Question: Hie, i guess am asking silly question here, but am really confused with the avd things.
firstly i wanted to test my application on Samsung Galaxy Ace, as i could not find actual simulator for the device. Are there any simulators for actual devices available online???
I added its skin to my AVD and used following configuration:
During Launching the AVD i checked 'Scale display to real size' and set
(if i uncheck then i get real big emulator)
but i don't get my avd as per my original device size.
also my skinned emulator has icons overlapped and i cannot run my app on it properly.

Am really confused about this size thing, can anyone help about how to get real device sized emulator?
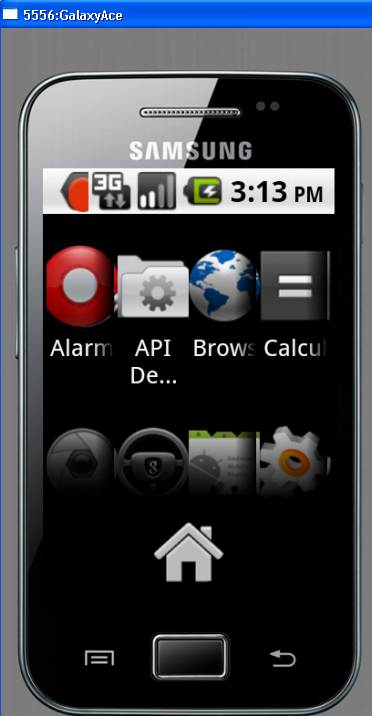
Answer: Finally its solved, i changed the hw.lcd.density and the problem is solved :)